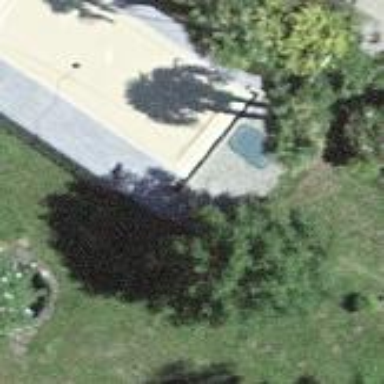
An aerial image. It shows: Outdoor swimming pool in leisure land area.